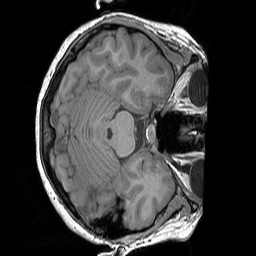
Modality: T1w
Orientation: axial
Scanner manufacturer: siemens
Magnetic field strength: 3 T
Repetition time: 1.83 s
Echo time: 0.00303 s